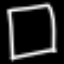
Label: square